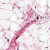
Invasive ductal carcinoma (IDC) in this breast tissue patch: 0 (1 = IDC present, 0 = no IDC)